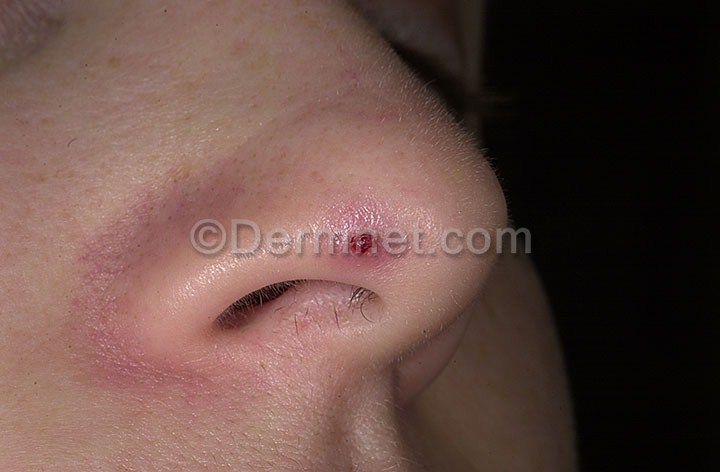
Disease: Actinic Keratosis Basal Cell Carcinoma and other Malignant Lesions